Question: I have installed the SH404SEF component for Joomla 2.5. It is working in my live site , but does not work in localhost.
I have enabled the mod_rewrite and added htaccess in my localhost. but it is not redirecting and 404 error occurs. please Help

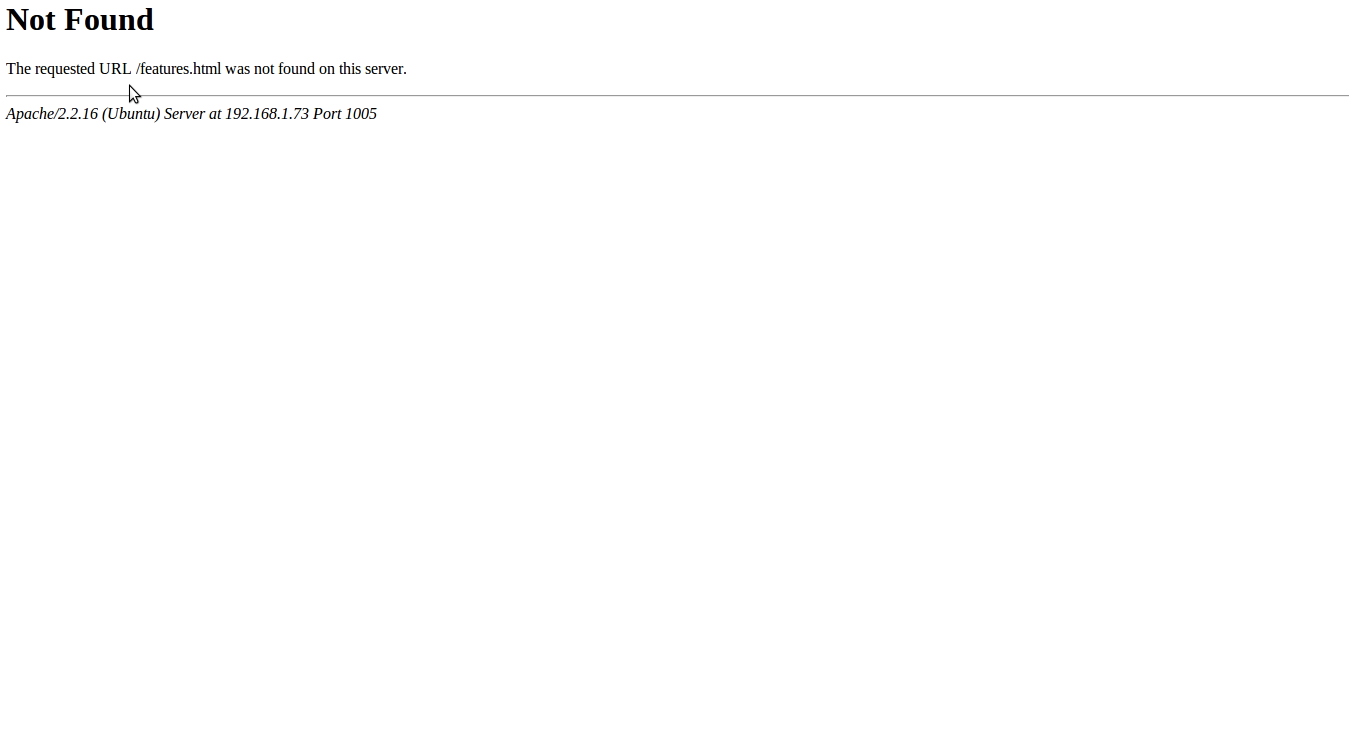
Answer: - - - - -
'''
## Begin - Joomla! core SEF Section.
#
RewriteRule .* - [E=HTTP_AUTHORIZATION:%{HTTP:Authorization}]
#
# If the requested path and file is not /index.php and the request
# has not already been internally rewritten to the index.php script
RewriteCond %{REQUEST_URI} !^/index\.php
# and the request is for something within the component folder,
# or for the site root, or for an extensionless URL, or the
# requested URL ends with one of the listed extensions
RewriteCond %{REQUEST_URI} /component/|(/[^.]*|\.(php|html?|feed|pdf|vcf|raw))$ [NC]
# and the requested path and file doesn't directly match a physical file
RewriteCond %{REQUEST_FILENAME} !-f
# and the requested path and file doesn't directly match a physical folder
RewriteCond %{REQUEST_FILENAME} !-d
# internally rewrite the request to the index.php script
RewriteRule .* index.php [L]
#
## End - Joomla! core SEF Section.
'''